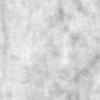
Label: change